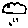
Label: cloud